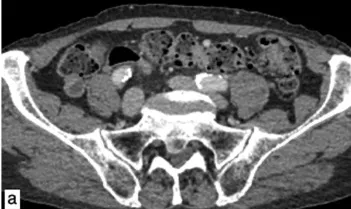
Axial CT venous phase (December 2017) showed no abnormal findings in the L5-S1 foraminal space (a).
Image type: radiology (ct)